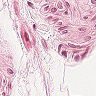
Metastatic tissue present: no